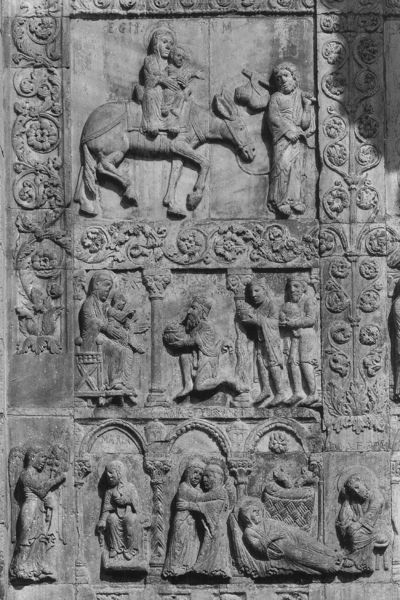
Titel: Verona, S. Zeno Maggiore
Standort: Verona, S. Zeno Maggiore (EU - I - Toskana)
Schlagwörter: frauen, frau, grau, männer, säule, herodes, stein, familie, kind, esel, reiten, relief, holzschnitt, liegen, baby, könig, thron, flucht, foto, bögen, wandern, jesus, romanik, könige, maria, anbetung, grablegung, josef, joseph, heilige familie, jesuskind, reisen, heilige drei könige, biblische geschichte, auszug aus ägypten, mesnchen, flcht, fraen, mittelaler